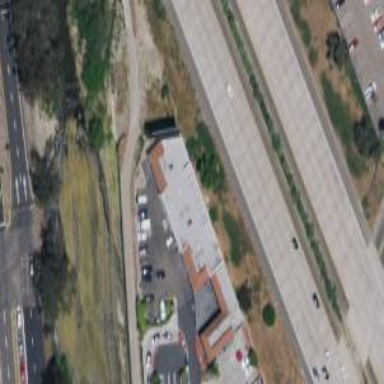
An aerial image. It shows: Commercial building.